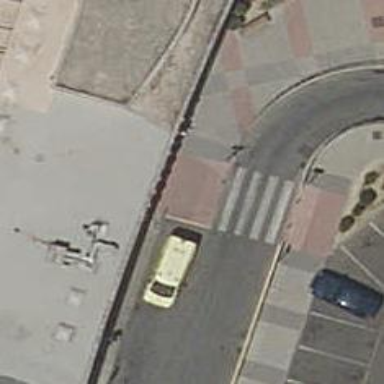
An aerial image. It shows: Marked crossing on the road.